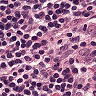
Metastatic tissue present: no